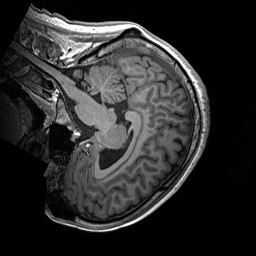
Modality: T1w
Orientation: sagittal
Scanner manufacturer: siemens
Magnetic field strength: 3 T
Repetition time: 2.2 s
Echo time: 0.00244 s